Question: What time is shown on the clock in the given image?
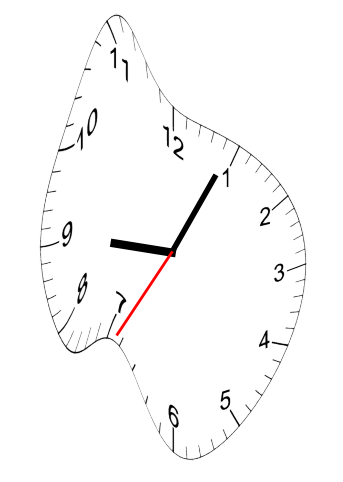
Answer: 09:04:35